Field crop: maize
Growth stage: 2
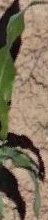
Species: maize